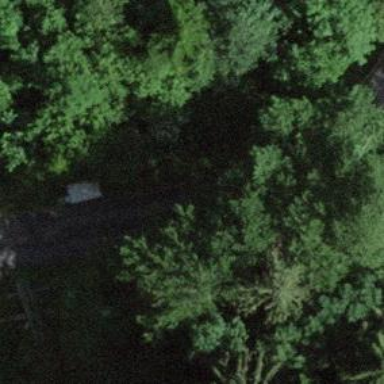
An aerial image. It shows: Service road on bridge.